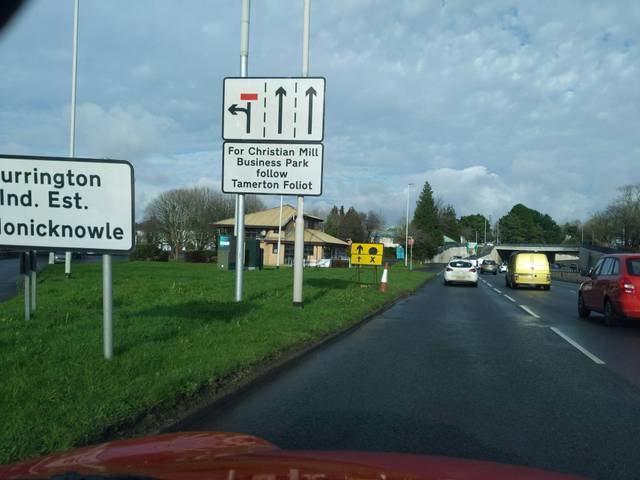
Region: United Kingdom
Coordinates: 50.407, -4.134